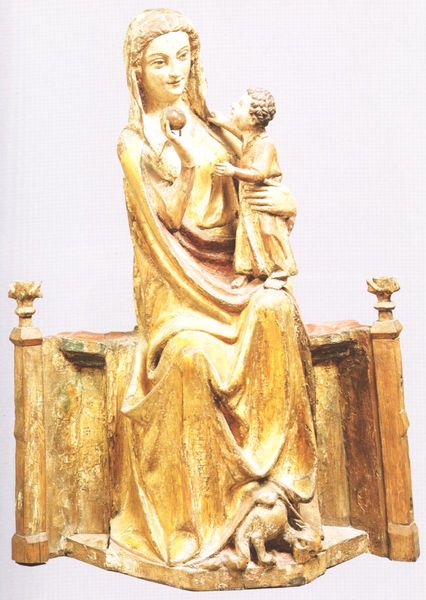
Titel: Madonna mit Kind
Institution: Köln, Schnütgen-Museum
Schlagwörter: fuß, sitzen, holz, pfeiler, blick, hund, tier, rock, falten, gesicht, stehen, tod, gewand, gold, kind, mutter, gotik, locken, skulptur, statue, apfel, lächeln, bank, thron, foto, kugel, schnitzerei, jesus, freundlich, gefasst, maria, madonna, jesuskind, andachtsbild, mutter maria